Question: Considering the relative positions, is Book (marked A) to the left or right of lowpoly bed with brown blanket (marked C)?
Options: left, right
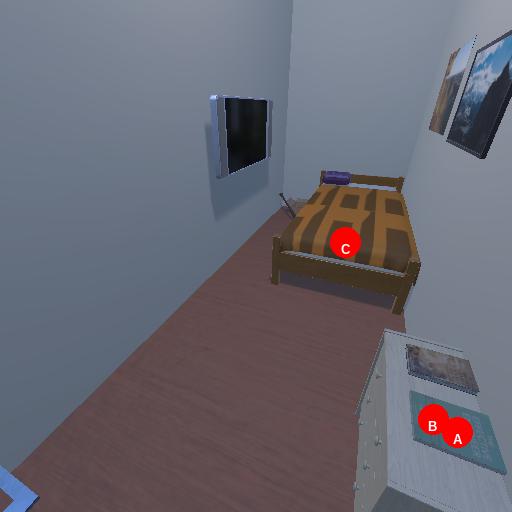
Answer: left